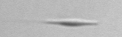
Label: Cylindrotheca